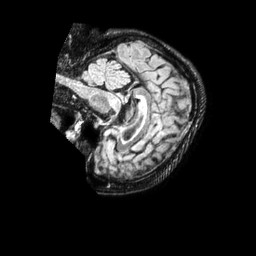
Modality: FLAIR
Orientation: sagittal
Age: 63
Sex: female
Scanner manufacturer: philips
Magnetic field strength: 1.5 T
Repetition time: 4.8 s
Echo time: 0.3438 s